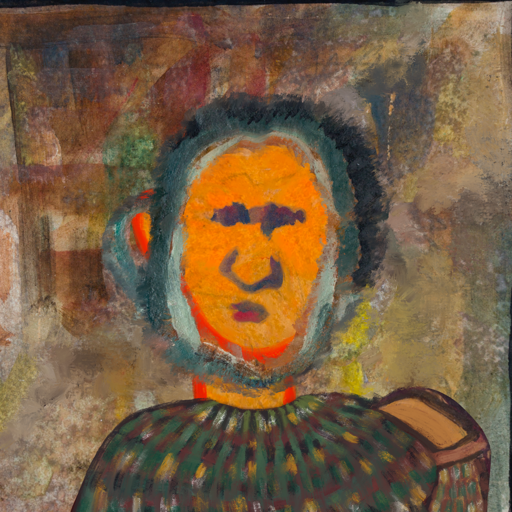
Background: Mosgoul, Head And Neck Front: Sisters, Face Front: In_The_Sun, Bust: After_Raid, Hair Front: Boggyland, Head Accessory: Blank, Second Necklace: Blank, Necklace: Blank, Baby: Blank